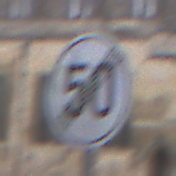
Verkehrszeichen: EndeGeschwindigkeit50
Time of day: Midday
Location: Outdoor (Urban)
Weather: Overcast
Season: NotSpecified
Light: Natural